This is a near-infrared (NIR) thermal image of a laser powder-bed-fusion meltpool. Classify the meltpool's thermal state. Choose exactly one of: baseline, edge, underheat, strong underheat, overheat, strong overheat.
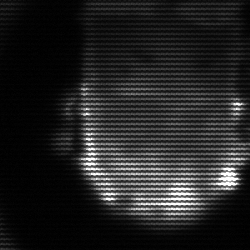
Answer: baseline